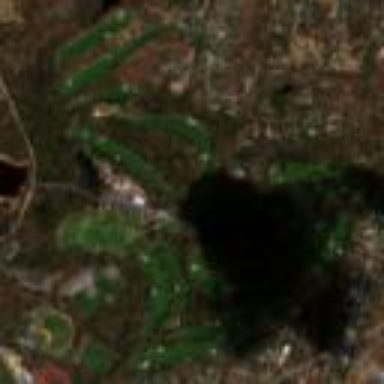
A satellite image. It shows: Golf course.